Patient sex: M
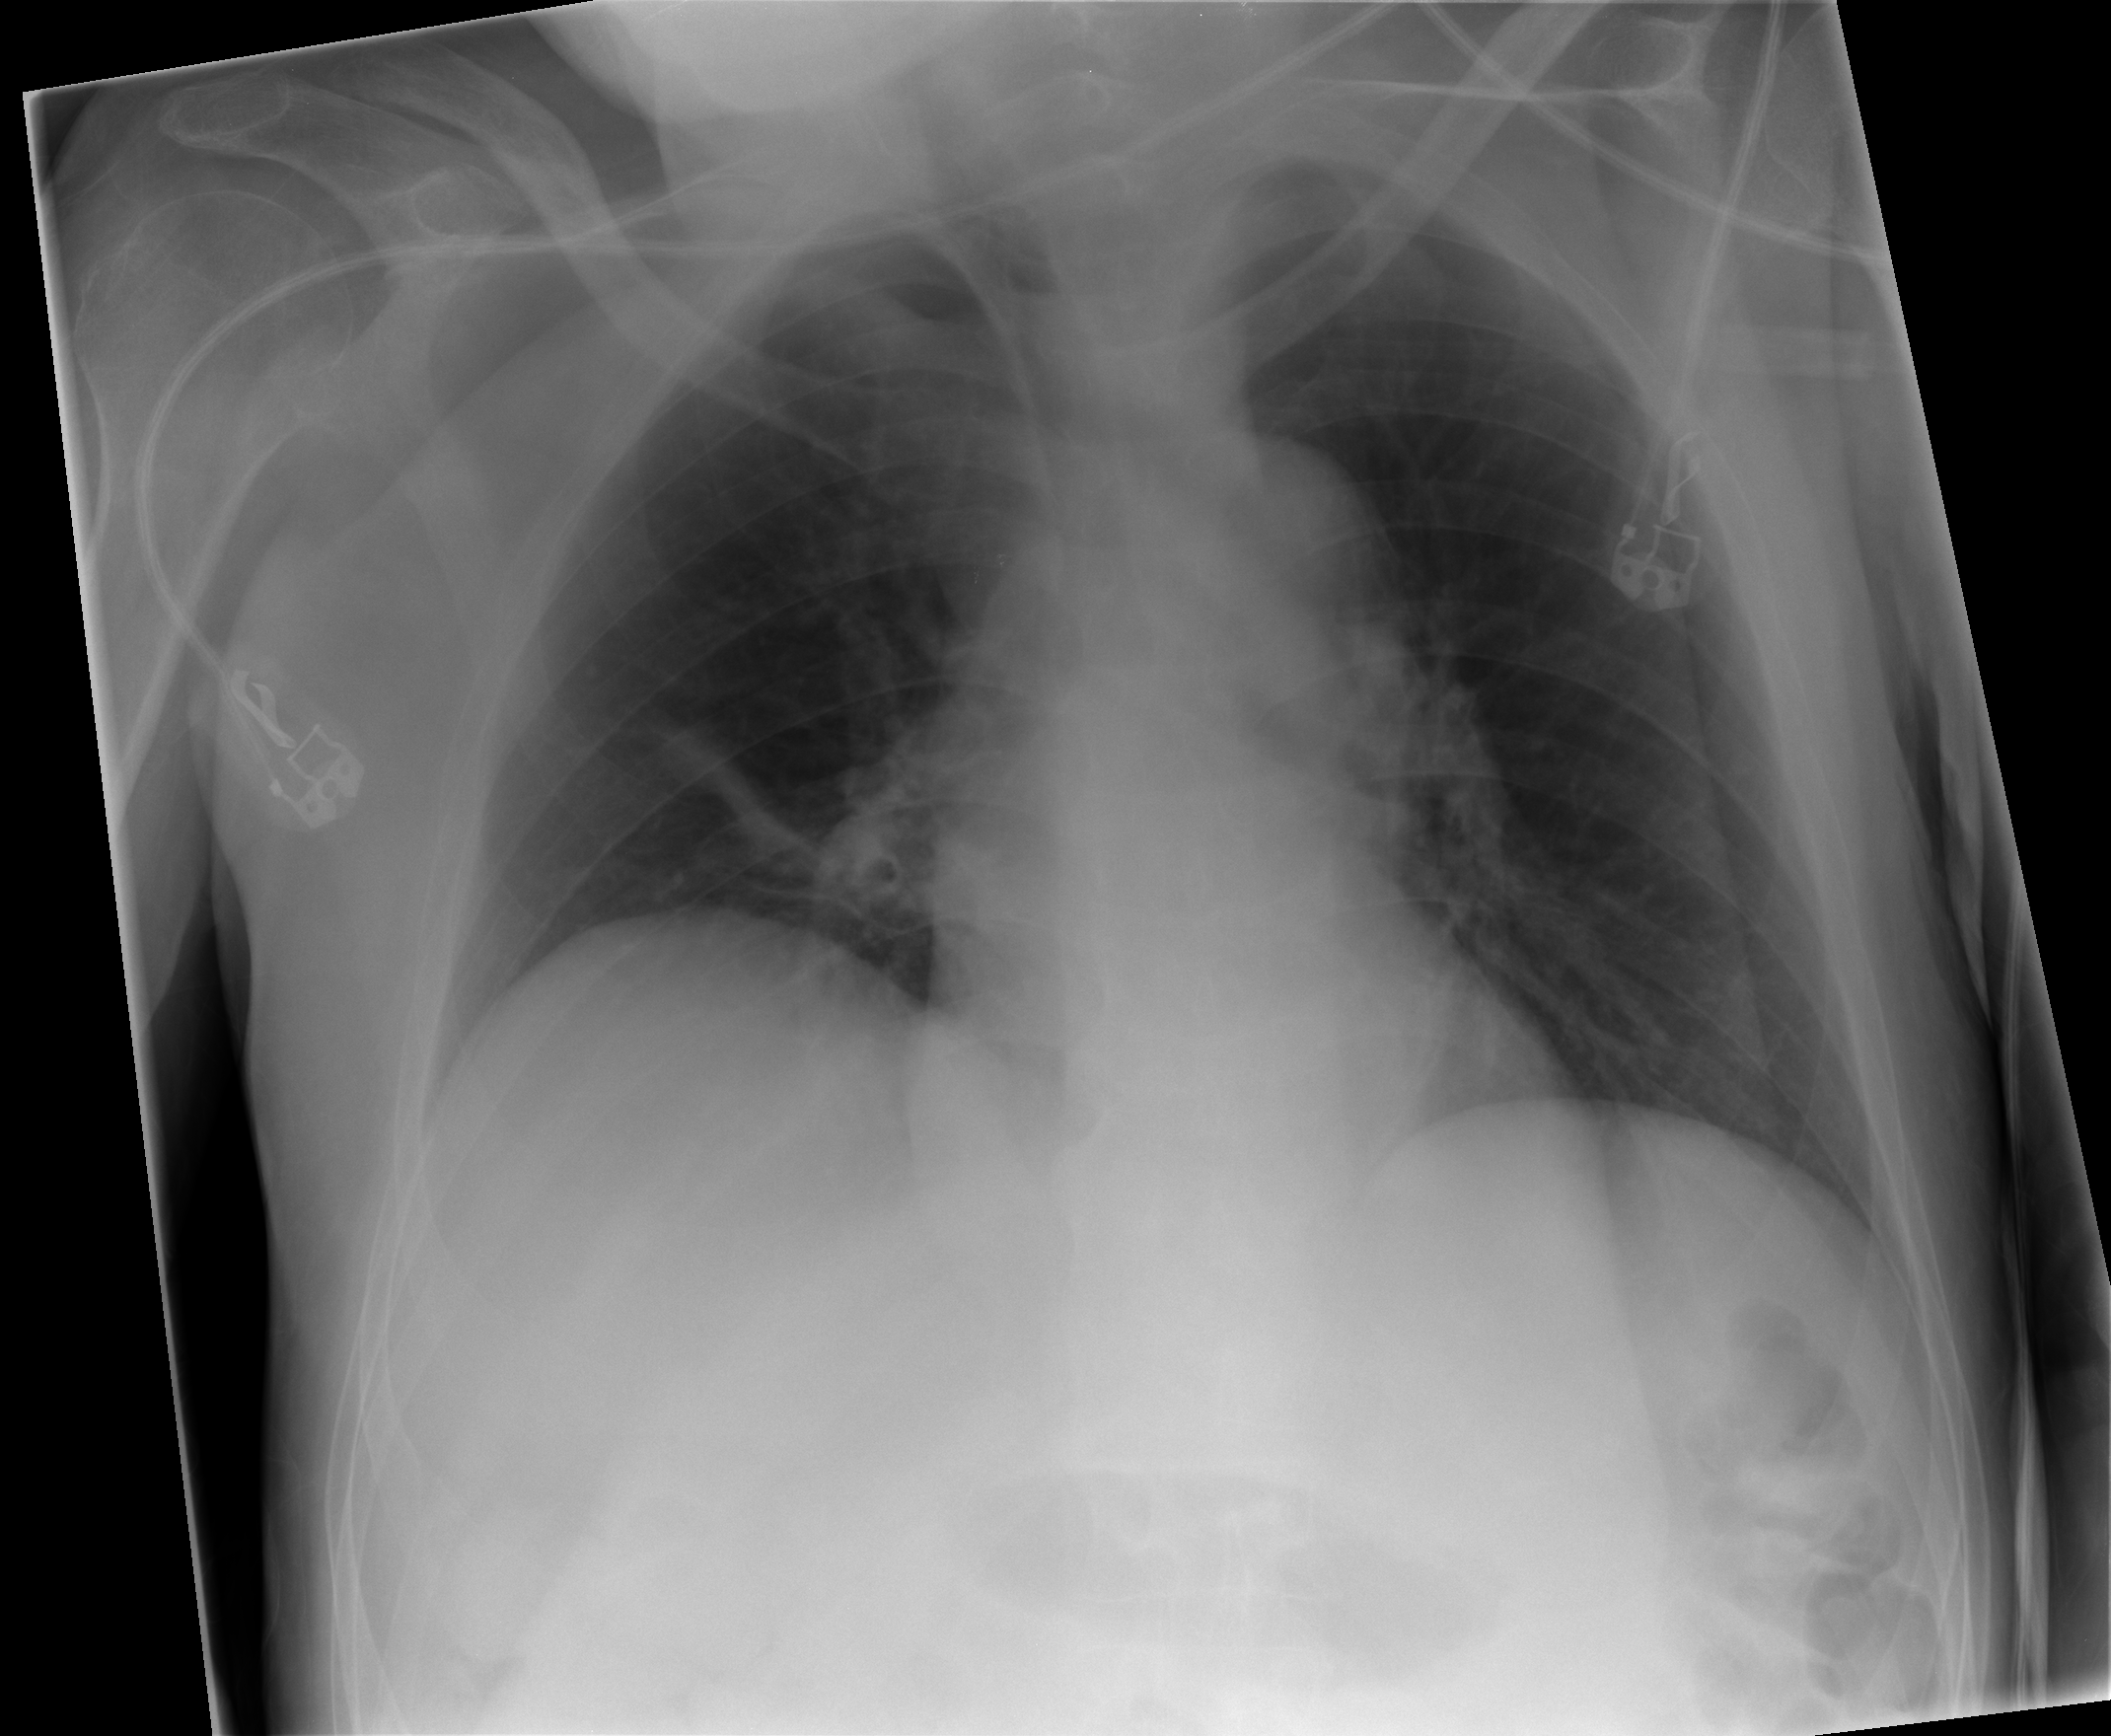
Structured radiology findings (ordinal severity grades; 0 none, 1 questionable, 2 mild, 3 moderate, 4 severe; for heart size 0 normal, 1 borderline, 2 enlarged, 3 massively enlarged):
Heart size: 0
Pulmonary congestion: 0
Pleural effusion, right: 0
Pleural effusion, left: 0
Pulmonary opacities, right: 1
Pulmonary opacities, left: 1
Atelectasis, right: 2
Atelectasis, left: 2